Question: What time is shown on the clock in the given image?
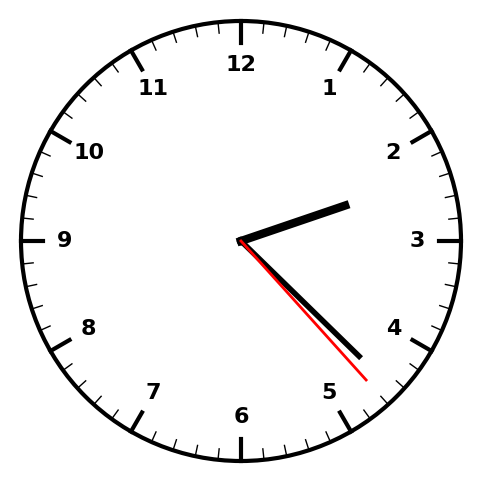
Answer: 02:22:23